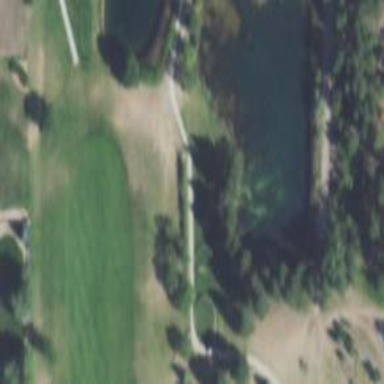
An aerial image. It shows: Water hazard in golf course. The hazard is natural water feature.